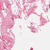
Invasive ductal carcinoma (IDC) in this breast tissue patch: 0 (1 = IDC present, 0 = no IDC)